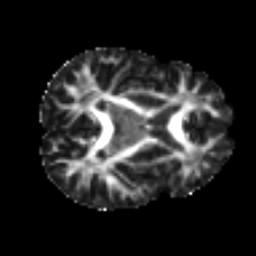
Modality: FA
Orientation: axial
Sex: male
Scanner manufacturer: ge
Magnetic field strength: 3 T
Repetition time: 7 s
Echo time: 0.08 s